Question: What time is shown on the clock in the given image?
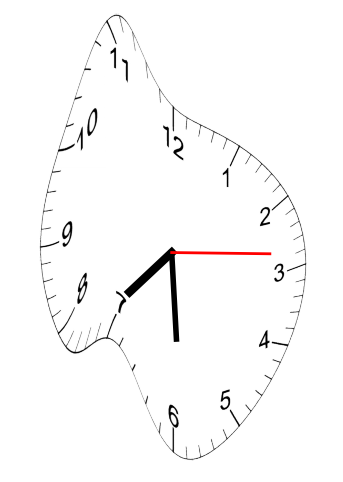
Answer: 07:29:14